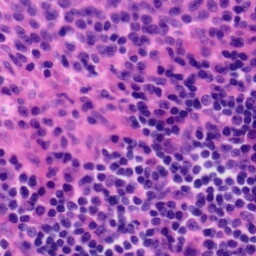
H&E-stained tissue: Tonsil